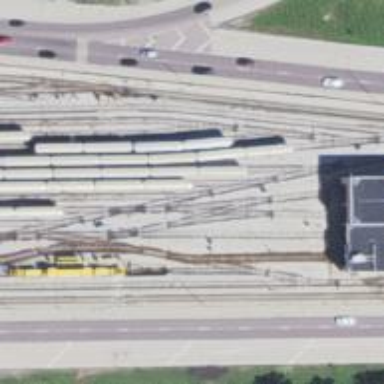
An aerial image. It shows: Electrified rail passing through service yard.